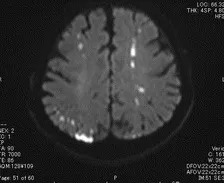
Transesophageal echocardiography, MRI, laboratory data for the coagulation system and administration of medicine. A; Thrombus formation (arrow) in the apex of the left atrial appendage (LAA) on Day 8.
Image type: radiology (mri)